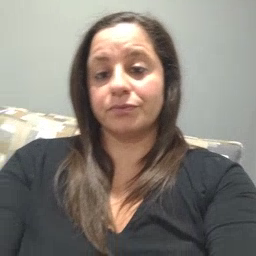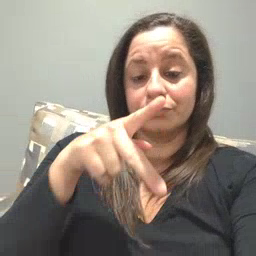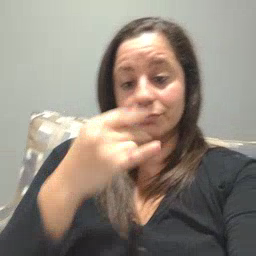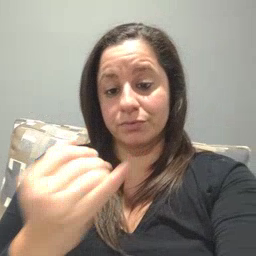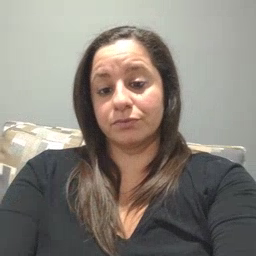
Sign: pajamas